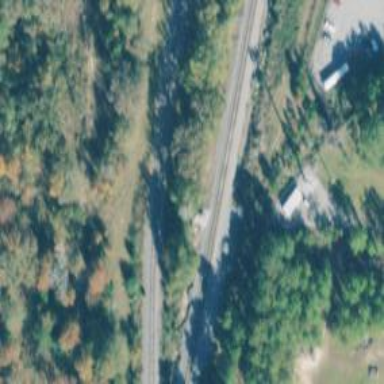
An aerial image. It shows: Abandoned railway spur.